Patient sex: F
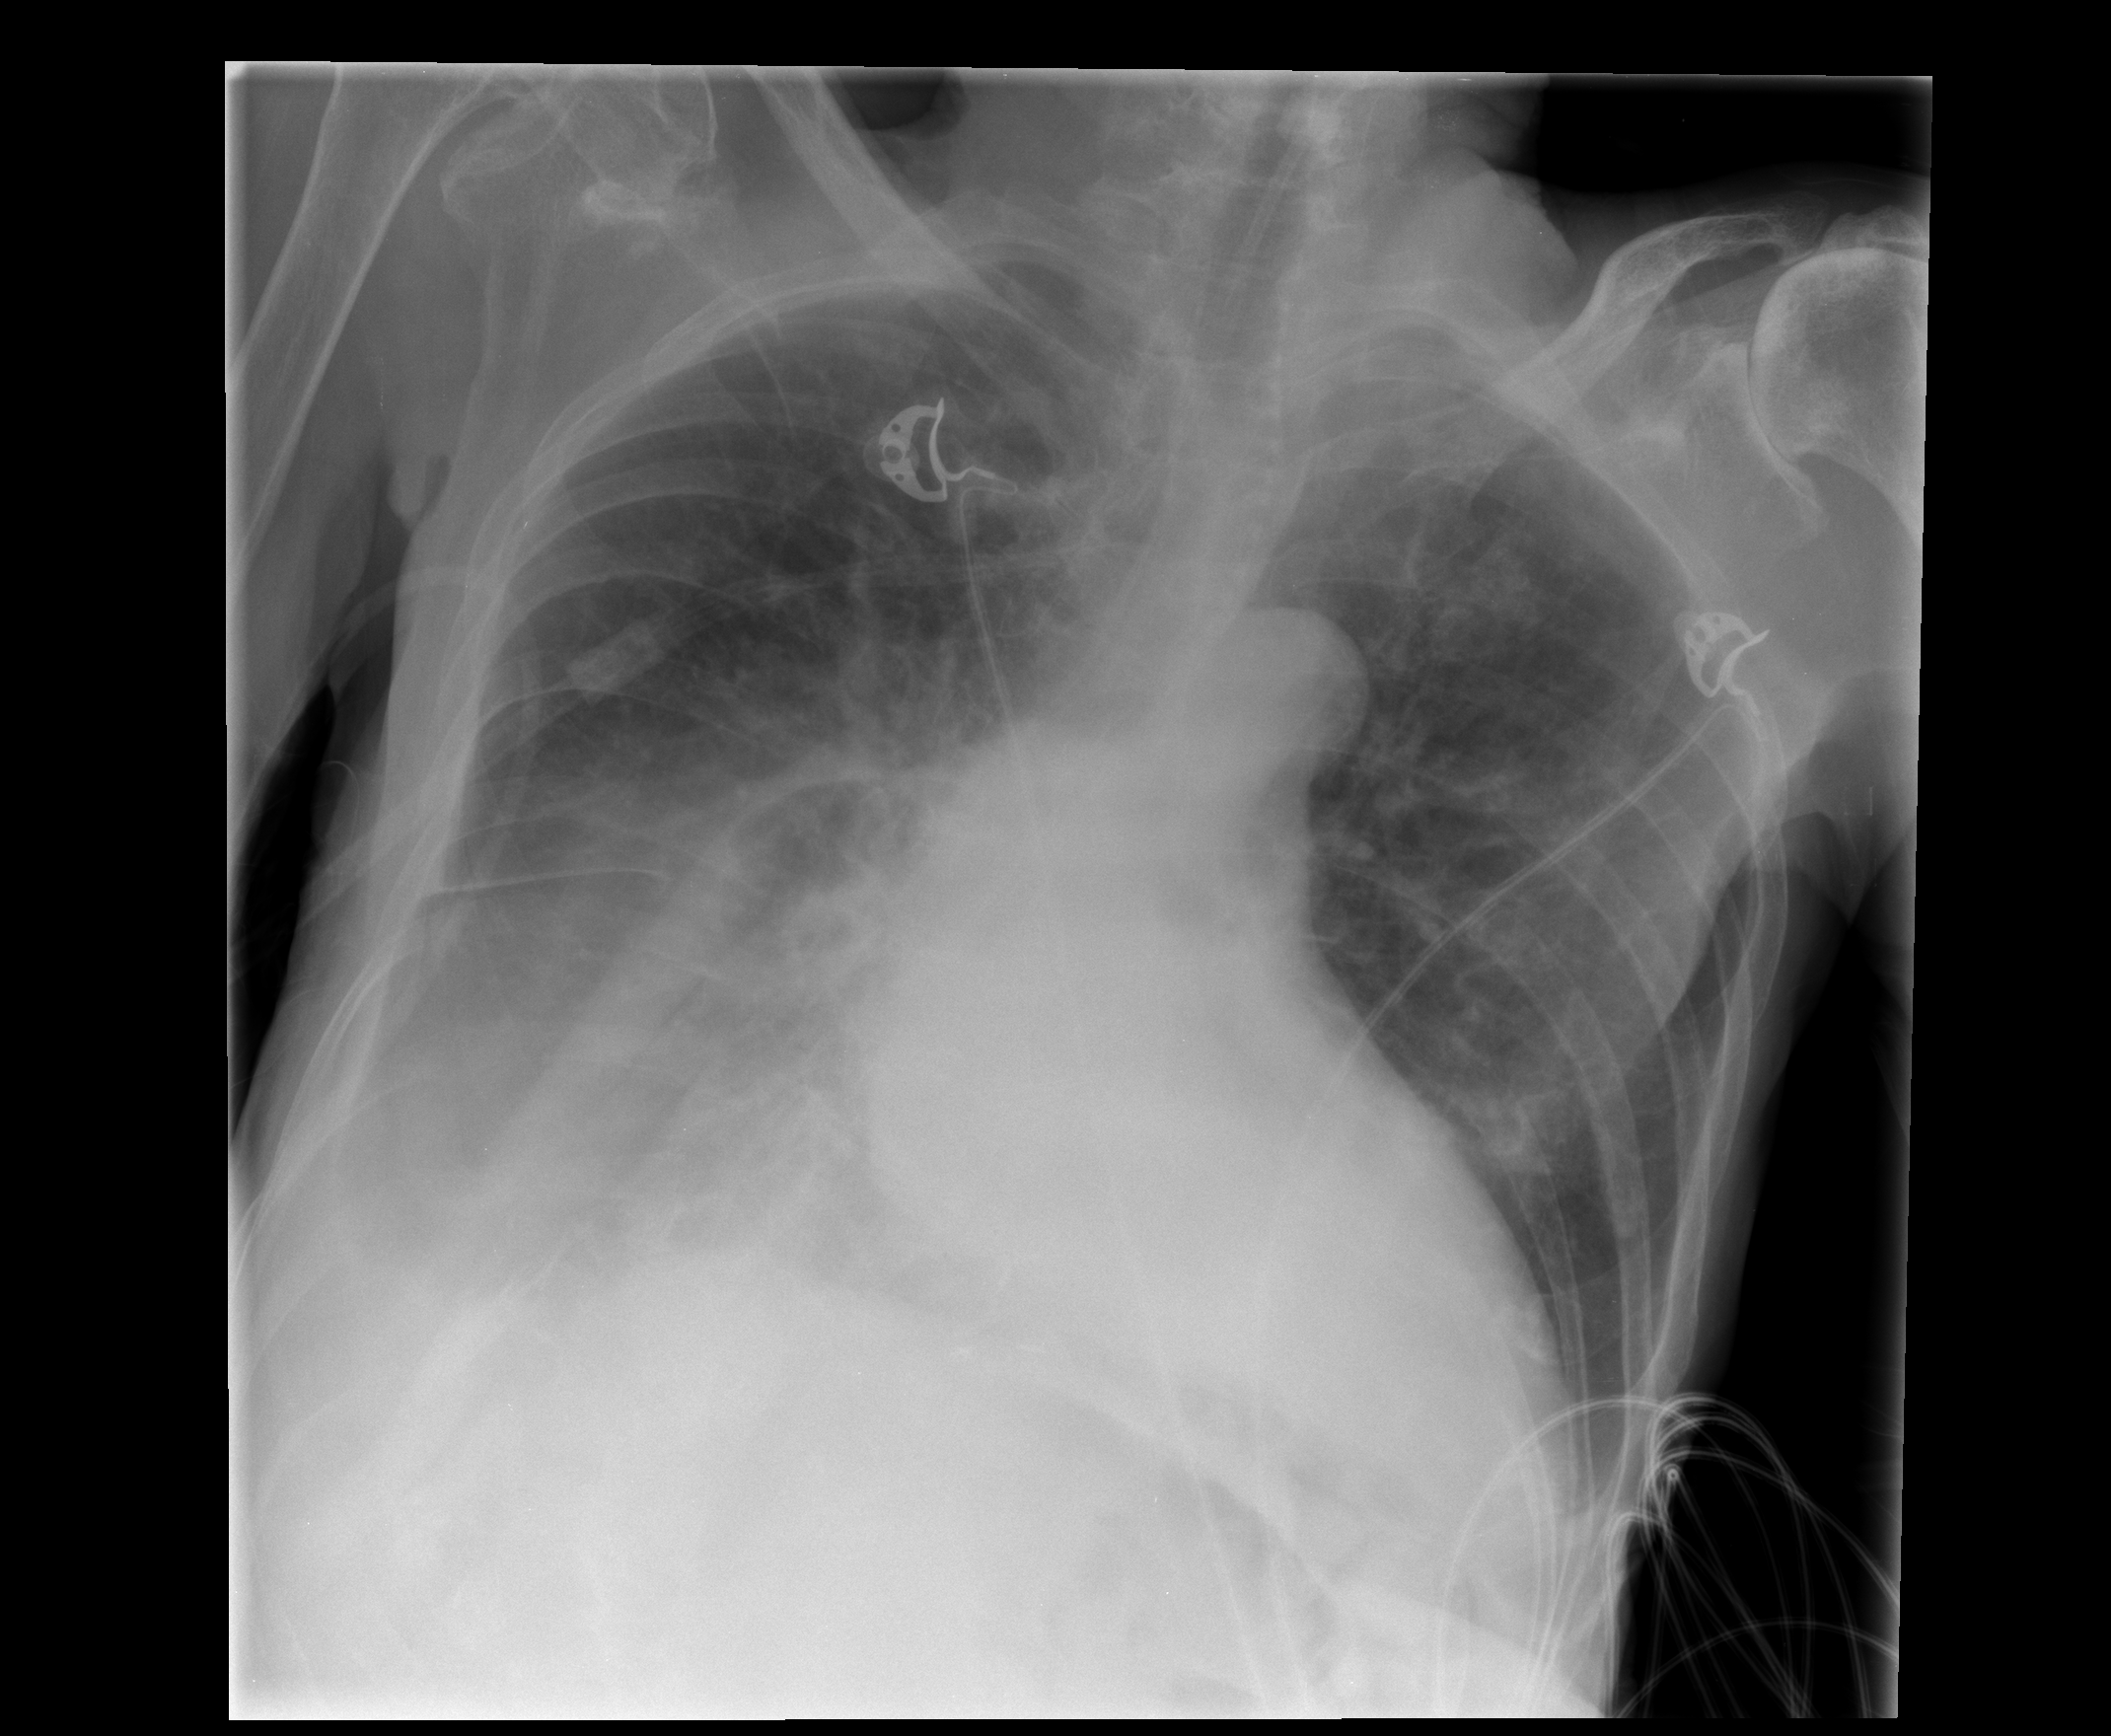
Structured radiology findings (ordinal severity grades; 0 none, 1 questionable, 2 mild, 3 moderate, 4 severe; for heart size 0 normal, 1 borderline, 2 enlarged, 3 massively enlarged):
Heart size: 2
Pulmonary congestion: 1
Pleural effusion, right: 3
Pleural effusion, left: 0
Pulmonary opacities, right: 0
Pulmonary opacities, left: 0
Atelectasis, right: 2
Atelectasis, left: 0